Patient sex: M
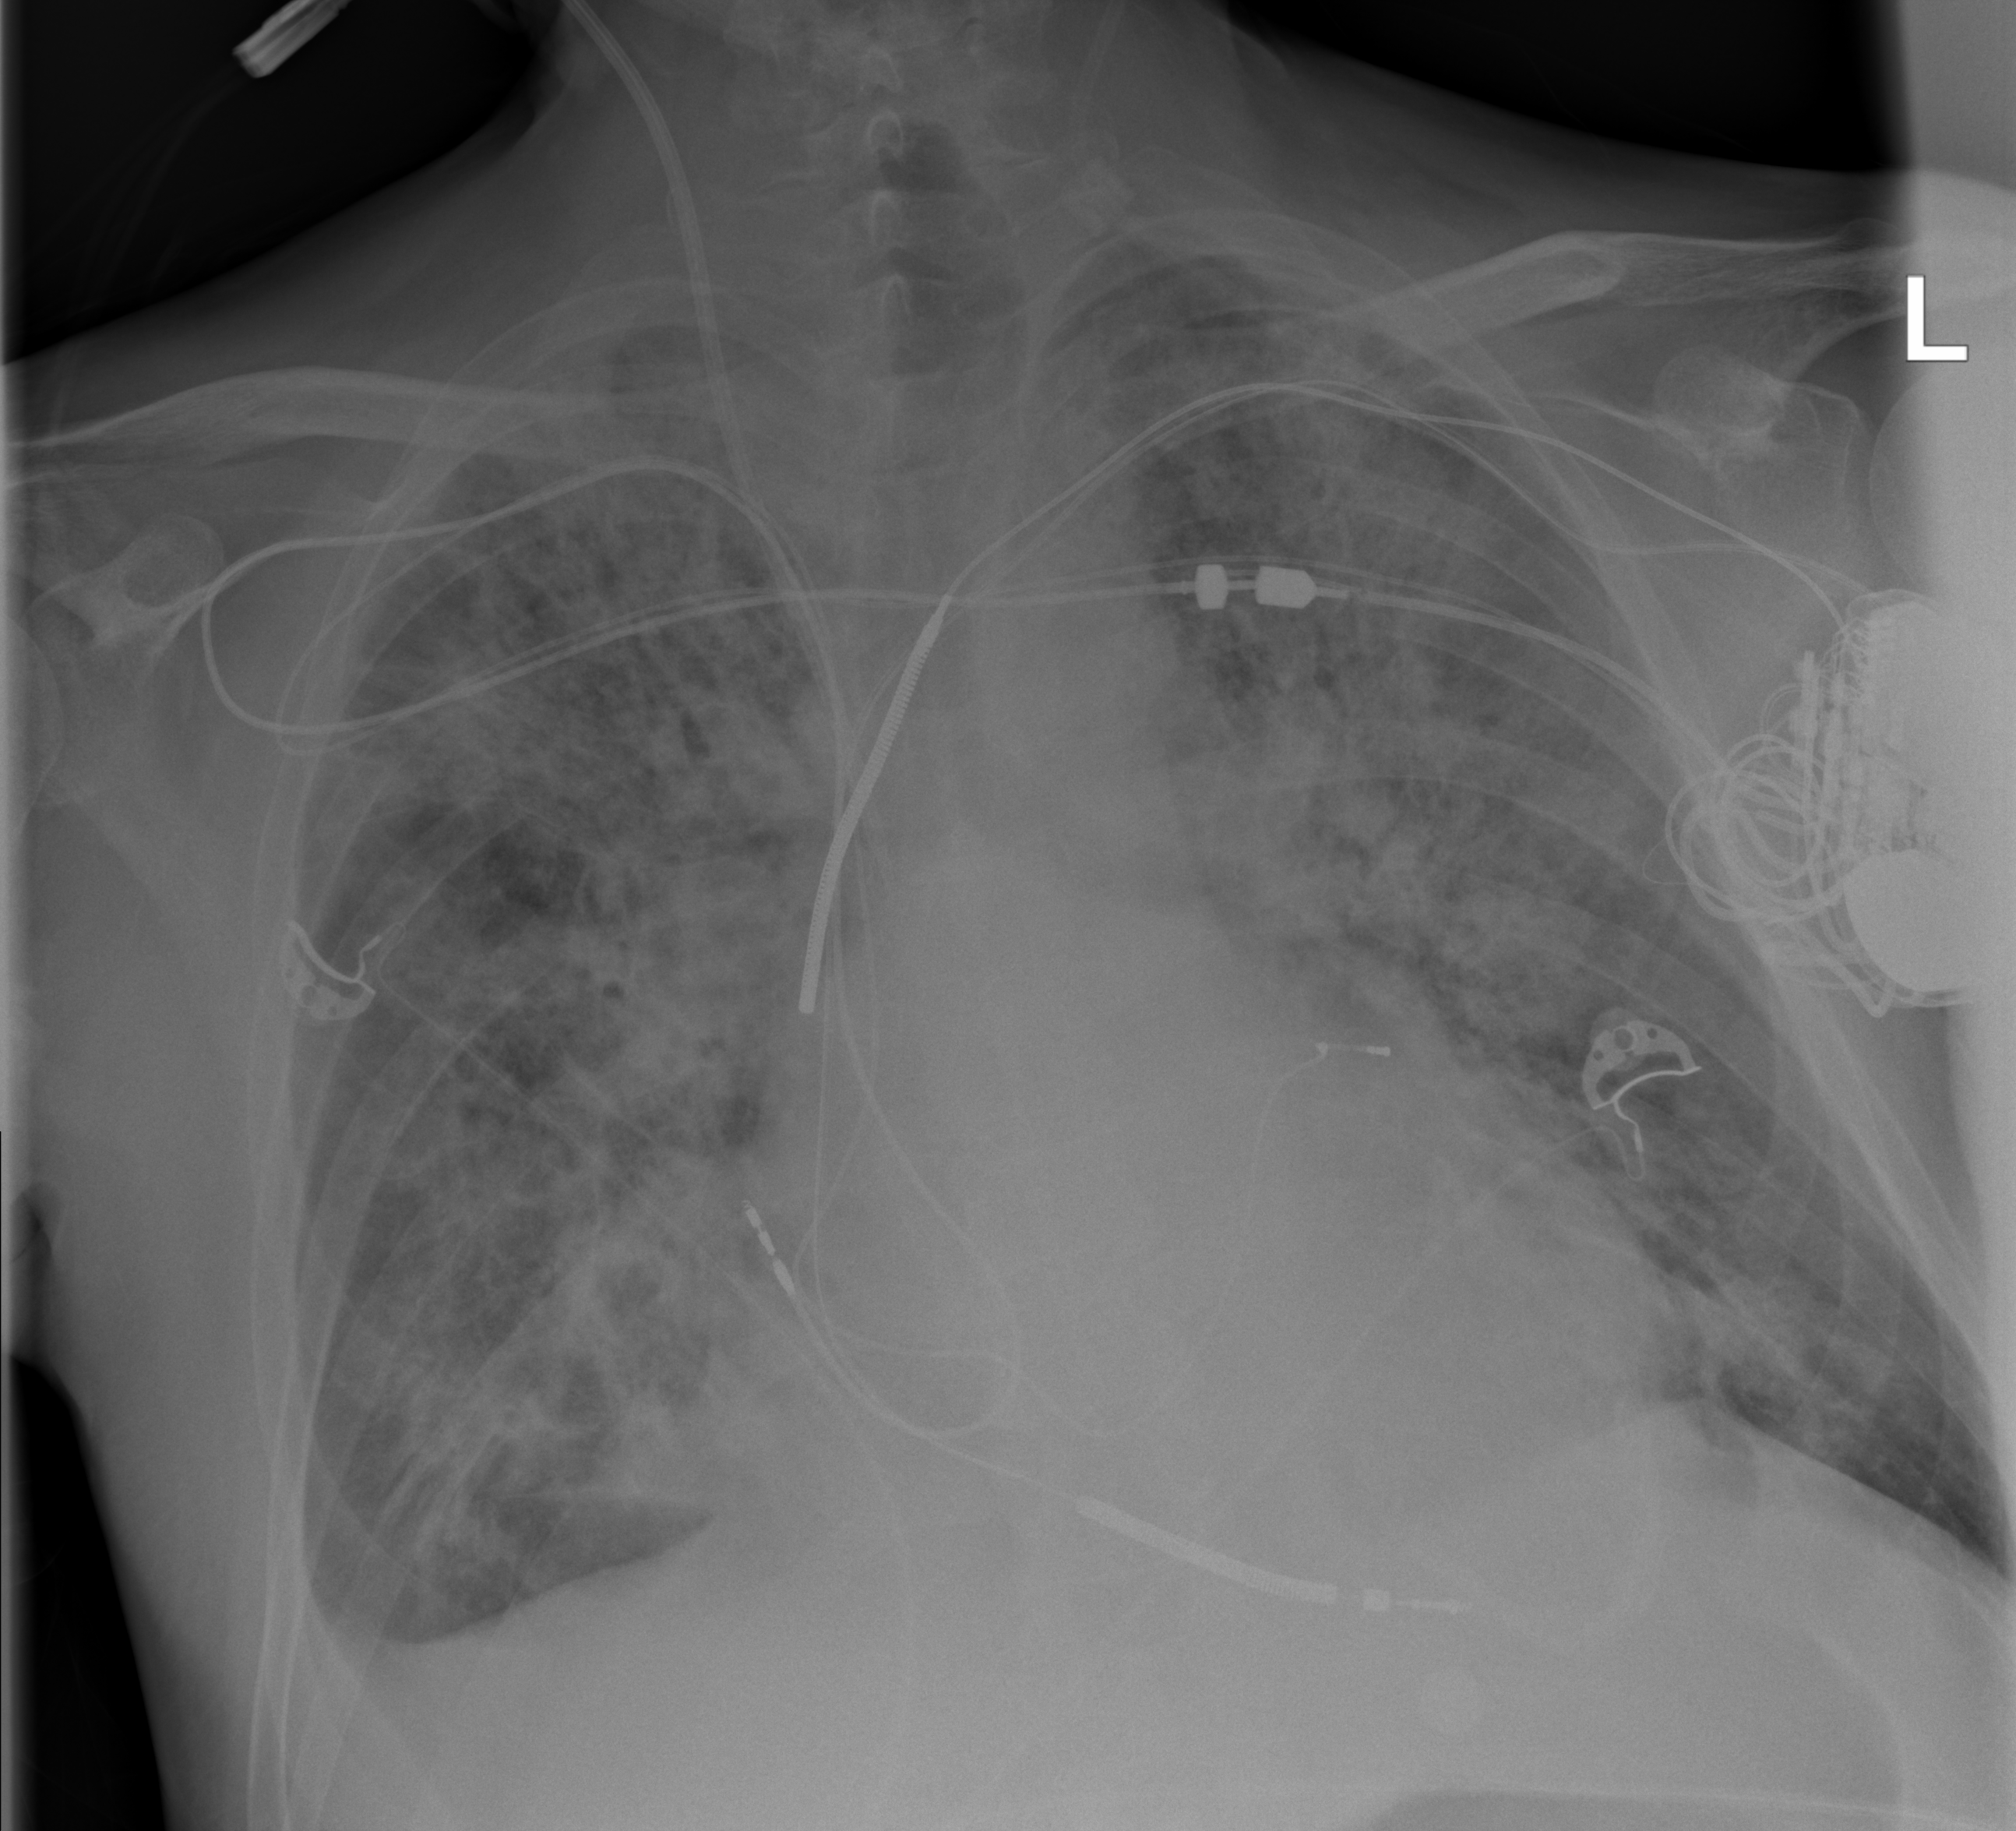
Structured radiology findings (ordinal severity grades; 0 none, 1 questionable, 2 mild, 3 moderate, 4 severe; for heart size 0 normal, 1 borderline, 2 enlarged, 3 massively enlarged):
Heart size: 1
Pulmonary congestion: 3
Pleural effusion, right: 0
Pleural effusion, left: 0
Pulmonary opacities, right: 3
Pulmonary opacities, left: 3
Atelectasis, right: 2
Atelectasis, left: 0